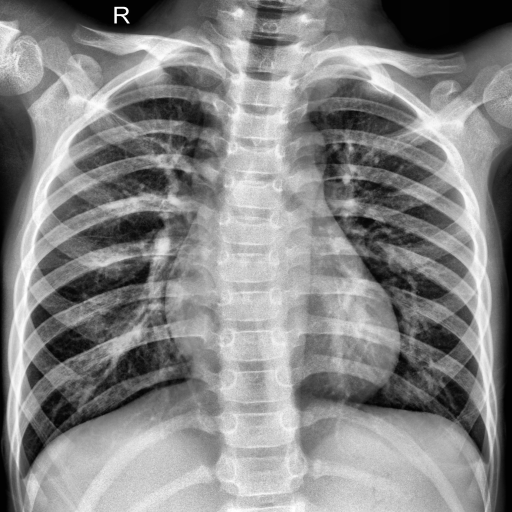
Finding: NORMAL